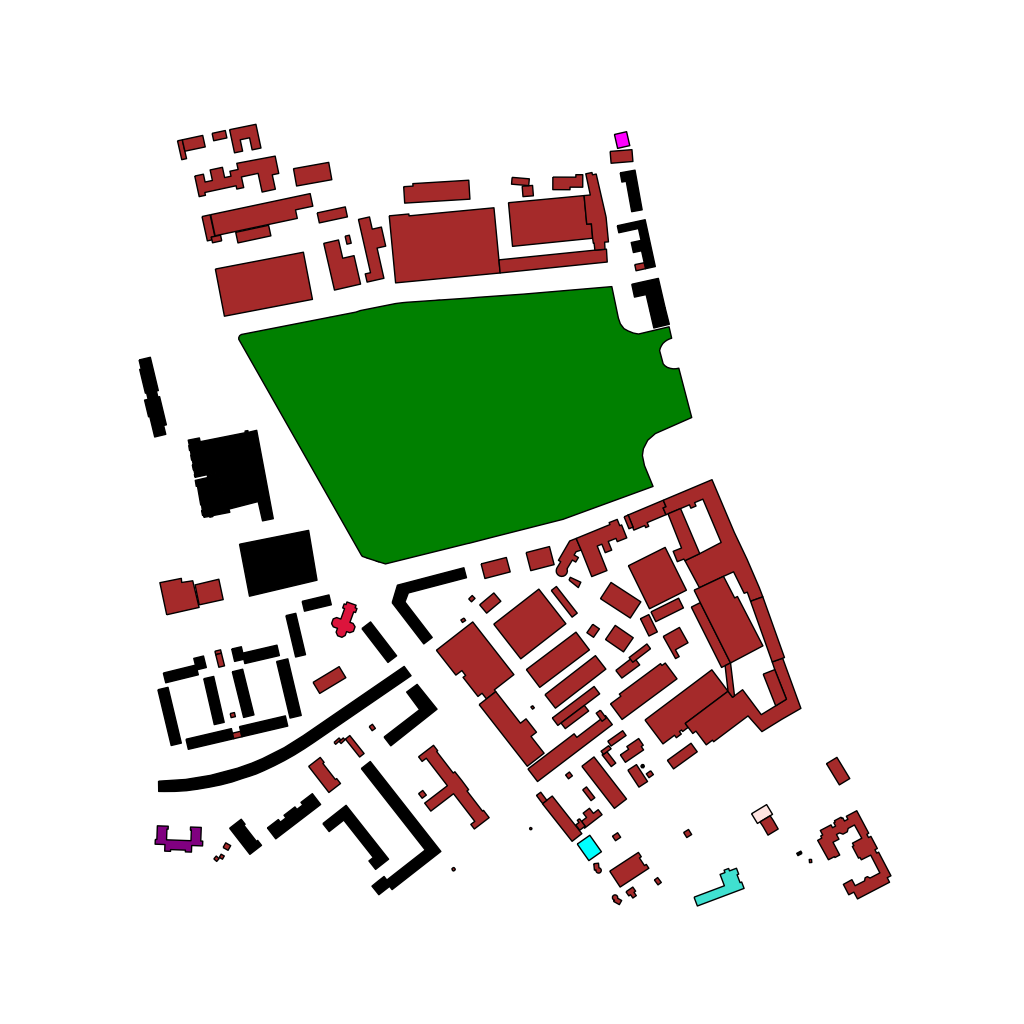
Tags: overhead vector_map, business, industrial, recreation, residential, special, historical, modern, soviet, high_rise, individual_rise, low_rise, medium_rise, density_1, Building, Cafe, Church, Facility, Gas, Kidsart, Kinder, Mall, Park, Police, Resto, Sportpl, 1.0 km²